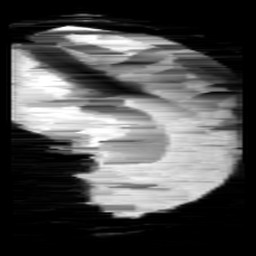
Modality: minIP
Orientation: sagittal
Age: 12
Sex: male
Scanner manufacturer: siemens
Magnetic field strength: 3 T
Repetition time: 0.027 s
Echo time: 0.02 s